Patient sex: M
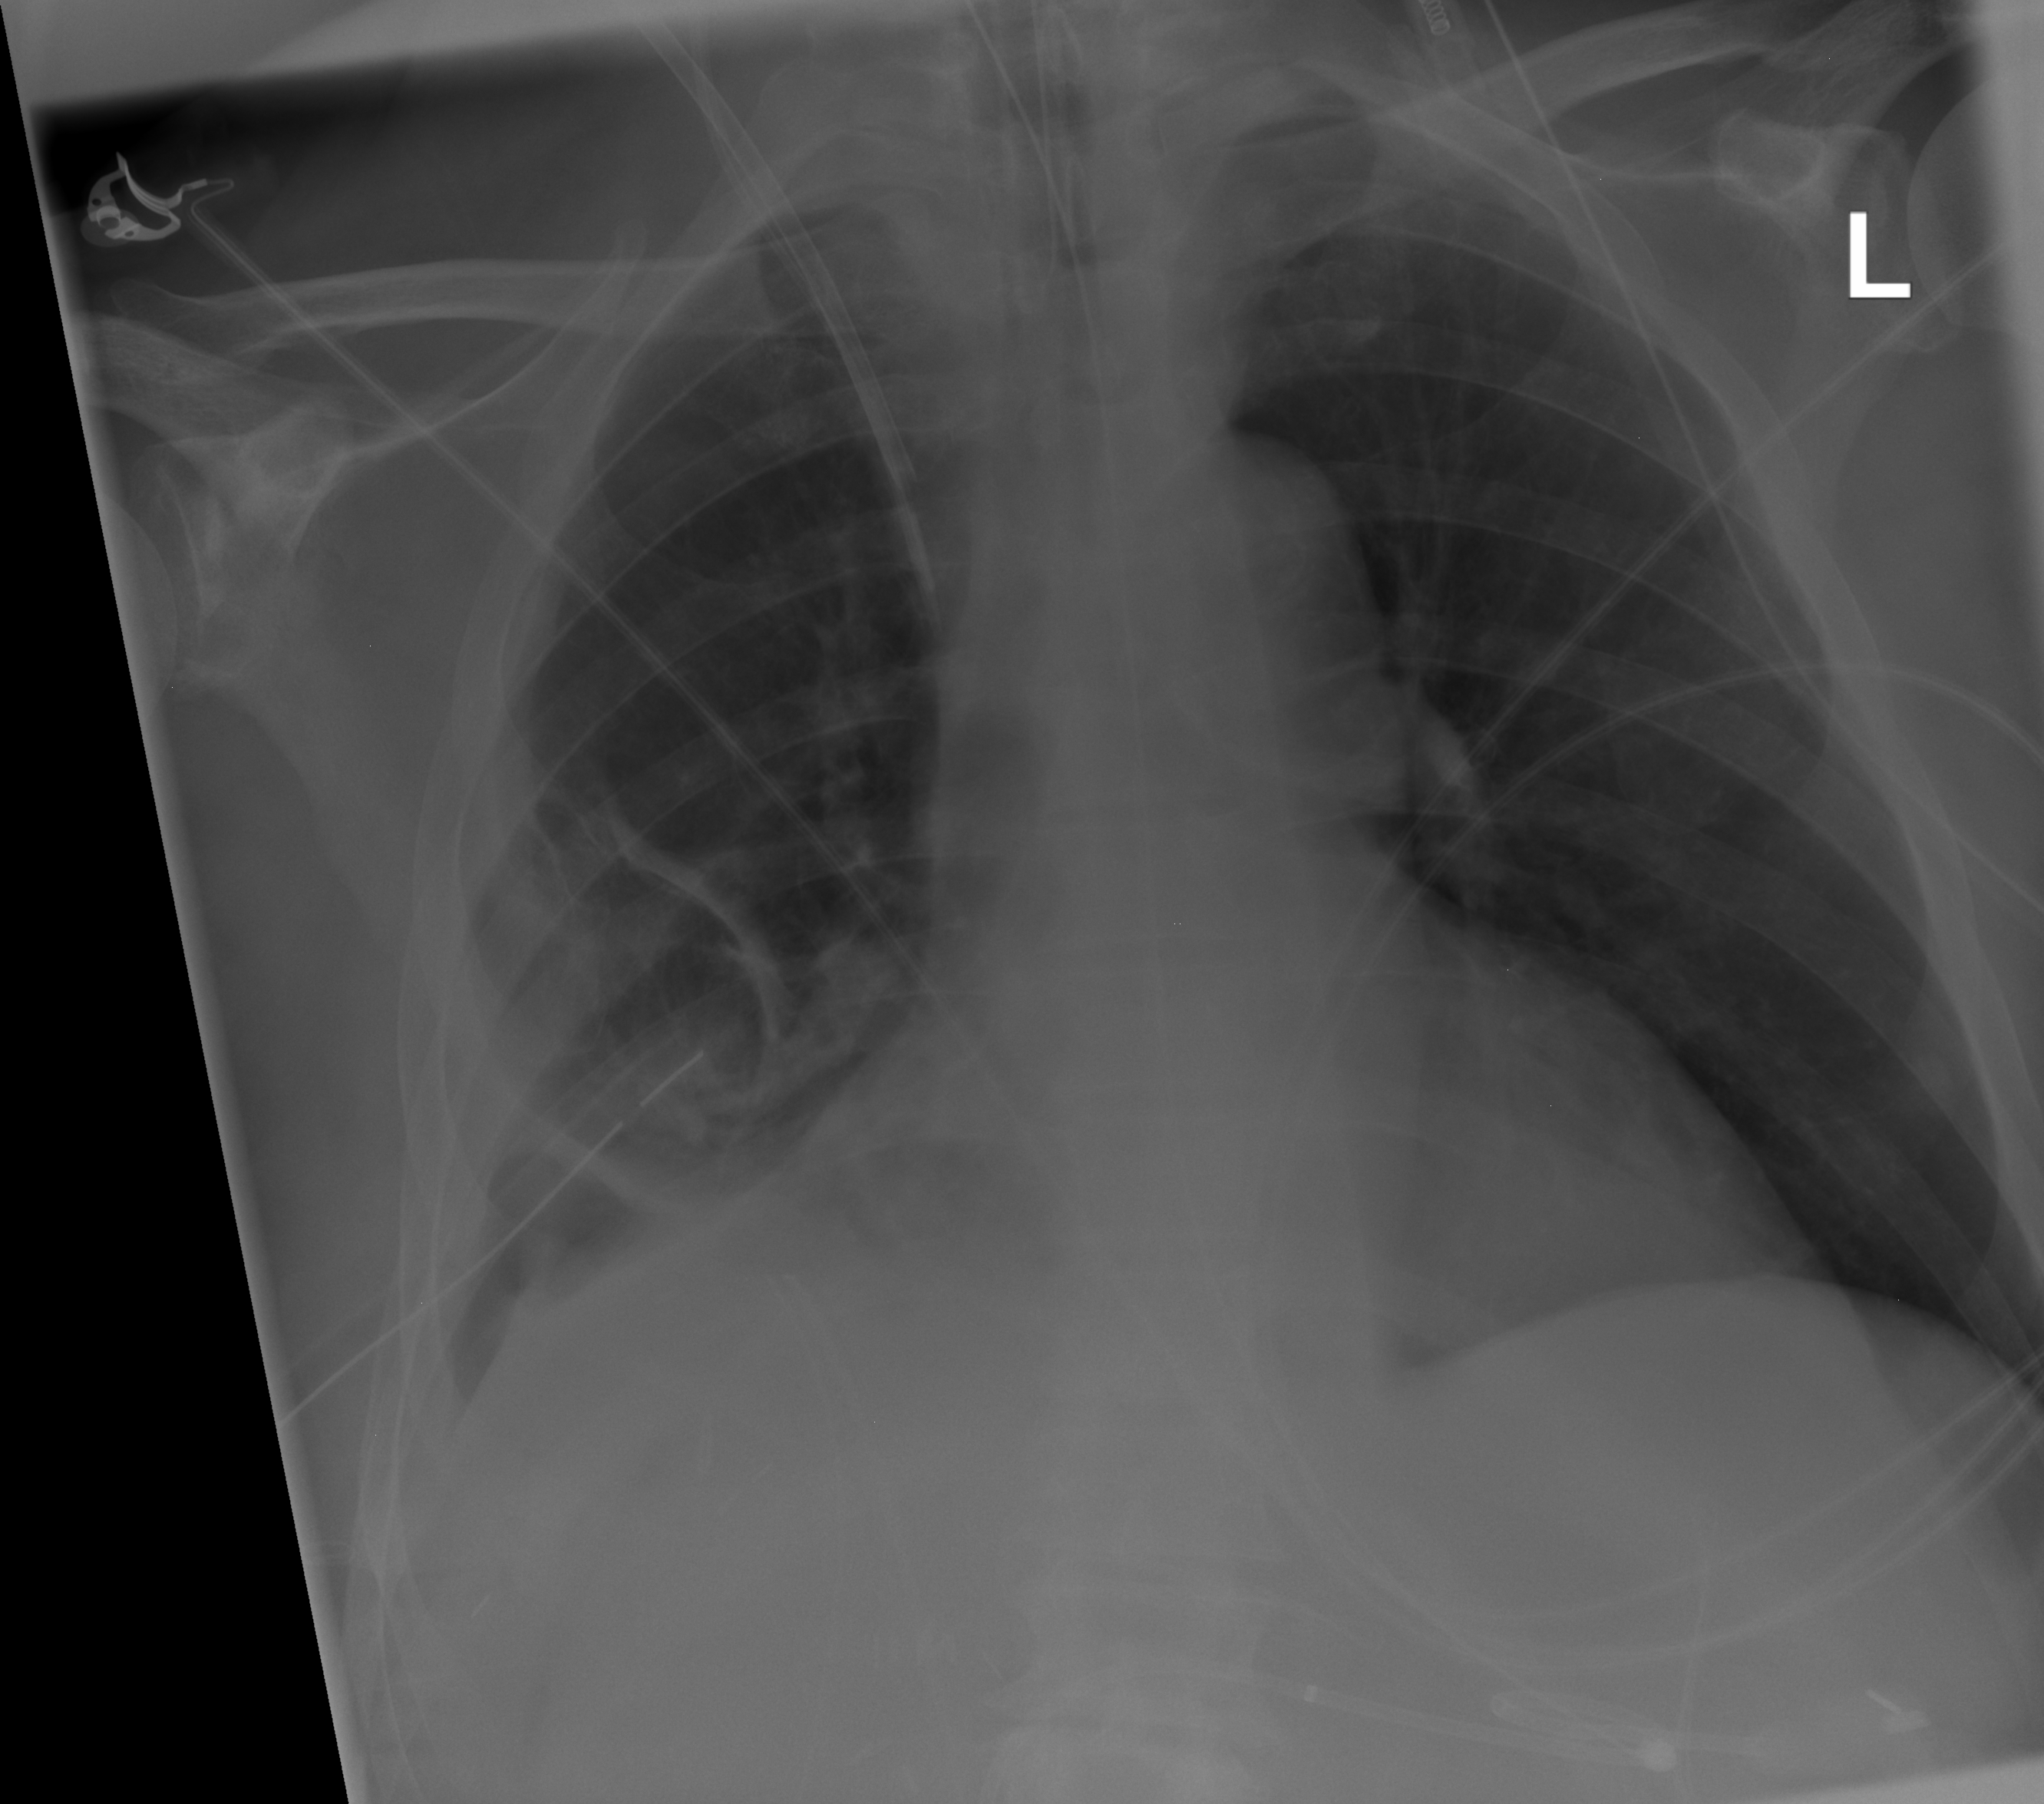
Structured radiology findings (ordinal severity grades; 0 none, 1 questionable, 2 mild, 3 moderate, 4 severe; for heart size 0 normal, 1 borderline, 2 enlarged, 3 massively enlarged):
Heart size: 0
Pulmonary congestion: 0
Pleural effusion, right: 2
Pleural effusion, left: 0
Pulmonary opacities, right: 0
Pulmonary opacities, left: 0
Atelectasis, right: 2
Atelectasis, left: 0